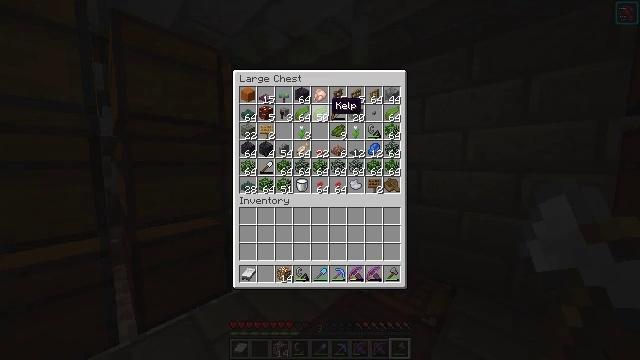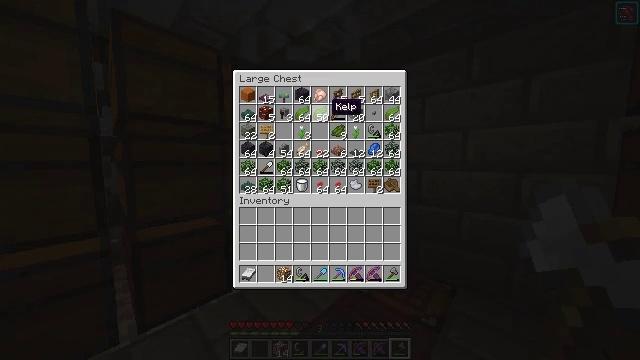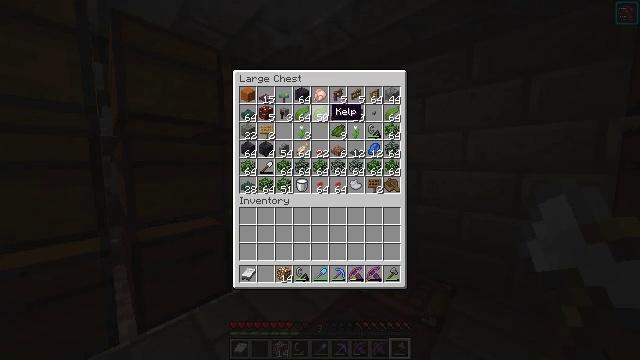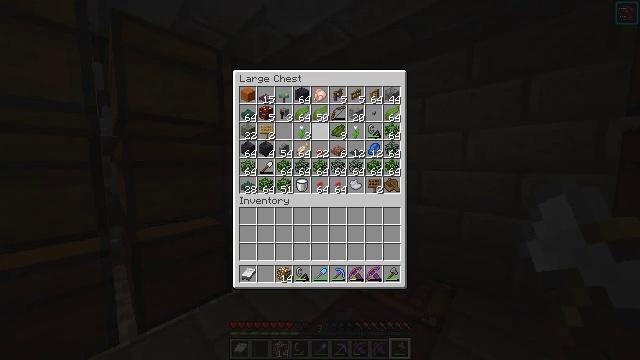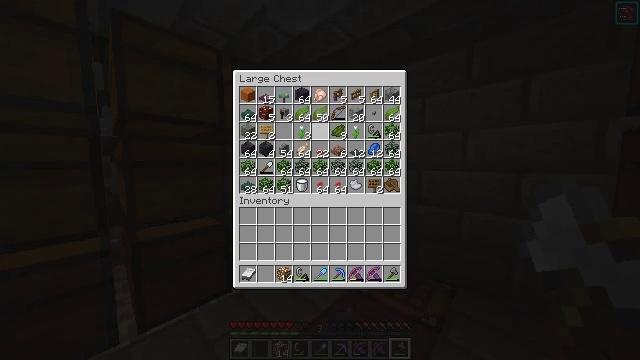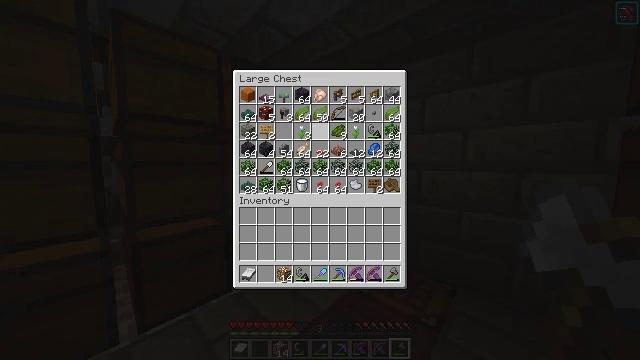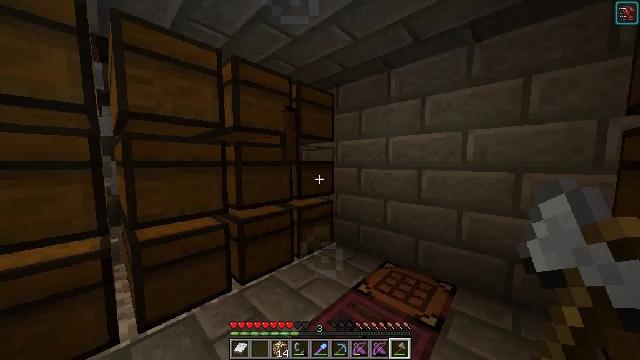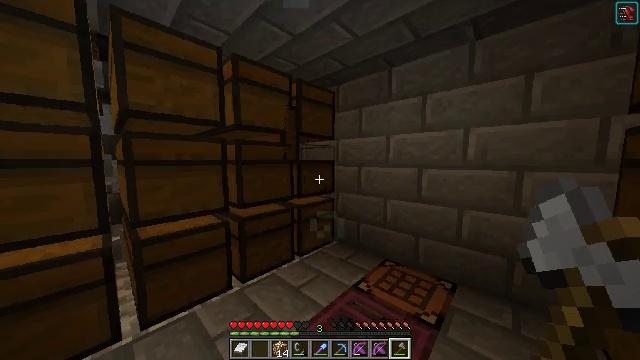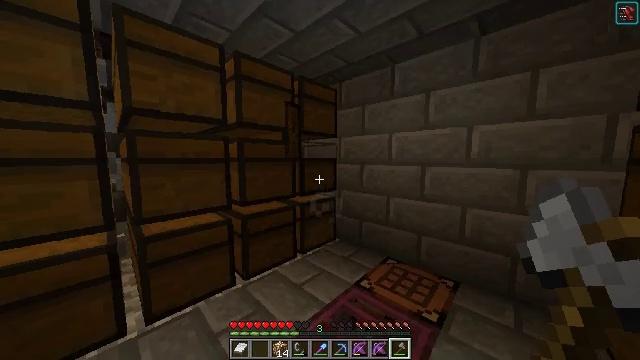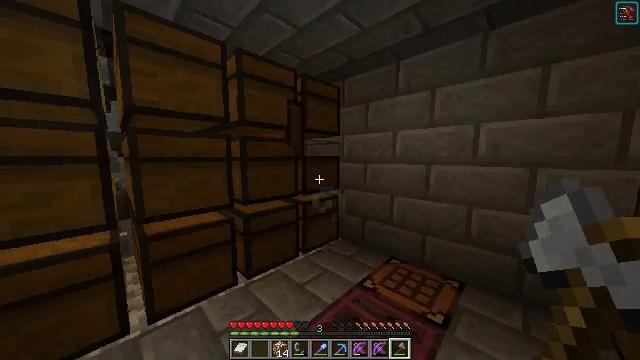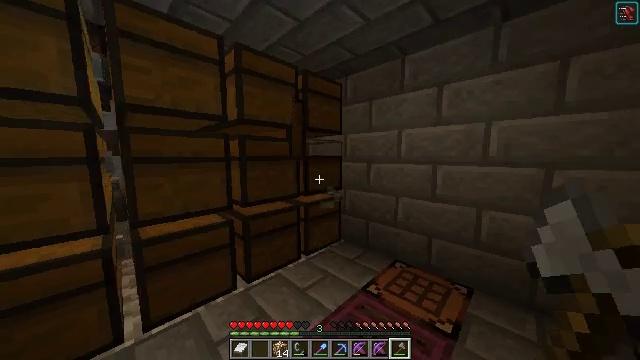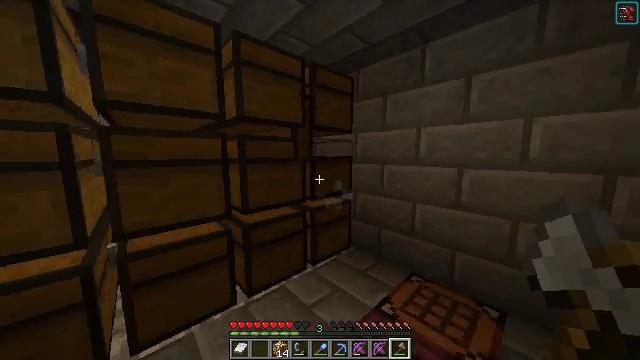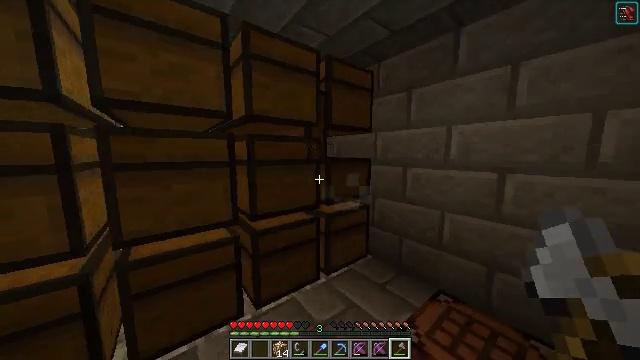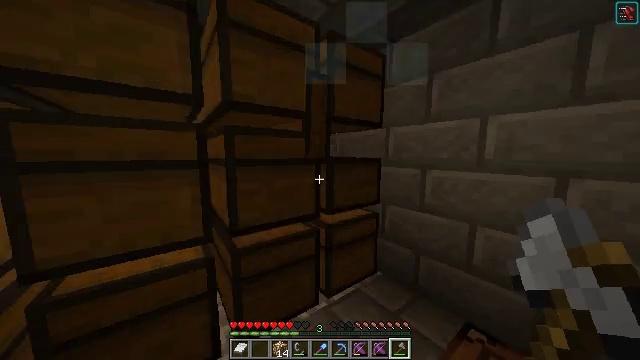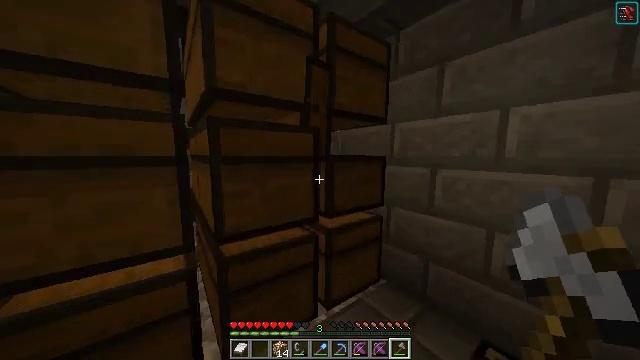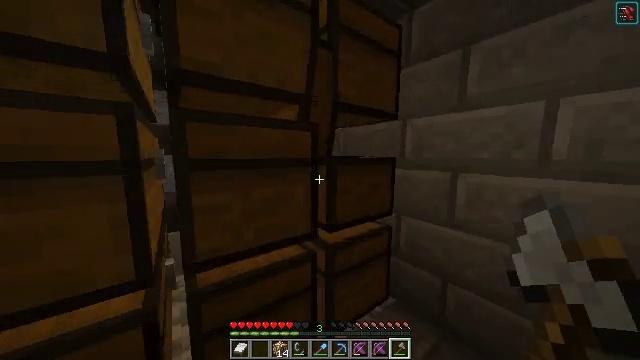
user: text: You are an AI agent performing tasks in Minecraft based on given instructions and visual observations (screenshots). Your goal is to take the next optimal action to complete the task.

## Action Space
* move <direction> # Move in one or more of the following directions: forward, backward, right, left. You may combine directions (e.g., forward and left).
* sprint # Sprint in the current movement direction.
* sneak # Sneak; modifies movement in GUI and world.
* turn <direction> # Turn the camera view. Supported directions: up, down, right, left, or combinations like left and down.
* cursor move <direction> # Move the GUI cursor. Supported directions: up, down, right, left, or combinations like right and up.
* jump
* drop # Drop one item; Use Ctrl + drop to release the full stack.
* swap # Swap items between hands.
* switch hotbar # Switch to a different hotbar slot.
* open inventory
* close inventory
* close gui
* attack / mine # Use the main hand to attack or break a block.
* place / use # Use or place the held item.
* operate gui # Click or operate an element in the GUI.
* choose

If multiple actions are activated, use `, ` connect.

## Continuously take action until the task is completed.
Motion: motion action
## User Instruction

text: Turn slimeballs into a slime block at a crafting table.
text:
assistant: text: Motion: no_op
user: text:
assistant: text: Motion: no_op
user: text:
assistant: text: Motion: no_op
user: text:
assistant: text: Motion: no_op
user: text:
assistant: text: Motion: no_op
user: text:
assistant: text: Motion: no_op
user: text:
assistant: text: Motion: close gui
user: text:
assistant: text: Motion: no_op
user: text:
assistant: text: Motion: move forward
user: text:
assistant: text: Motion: move forward
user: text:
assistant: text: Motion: move forward, turn left
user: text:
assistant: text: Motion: move forward, turn left
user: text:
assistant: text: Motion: move forward, turn left
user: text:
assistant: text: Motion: move forward
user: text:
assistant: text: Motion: move forward
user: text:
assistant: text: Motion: move forward
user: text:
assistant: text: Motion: move forward
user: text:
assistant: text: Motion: turn left and down
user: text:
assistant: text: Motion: turn left
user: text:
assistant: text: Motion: no_op
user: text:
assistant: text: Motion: no_op
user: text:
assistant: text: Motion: no_op
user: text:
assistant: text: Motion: sneak
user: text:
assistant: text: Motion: sneak
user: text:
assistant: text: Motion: sneak
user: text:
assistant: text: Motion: sneak, turn left
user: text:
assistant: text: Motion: move forward, sneak, turn left and up
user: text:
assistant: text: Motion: move forward and move right, sneak, turn left
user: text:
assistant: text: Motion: move forward and move right, sneak, turn left
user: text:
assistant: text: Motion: sneak, turn left